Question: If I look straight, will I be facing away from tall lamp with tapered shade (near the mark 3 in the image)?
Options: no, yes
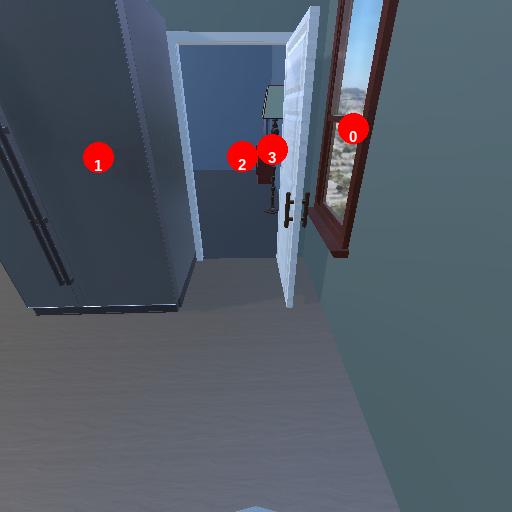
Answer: no